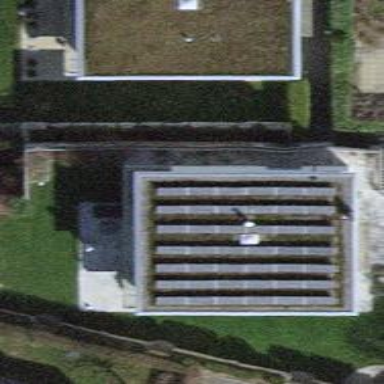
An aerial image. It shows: Small solar photovoltaic panel generator on the roof of building.